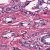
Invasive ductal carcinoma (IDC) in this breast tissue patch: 1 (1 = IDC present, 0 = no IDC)